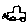
Label: car